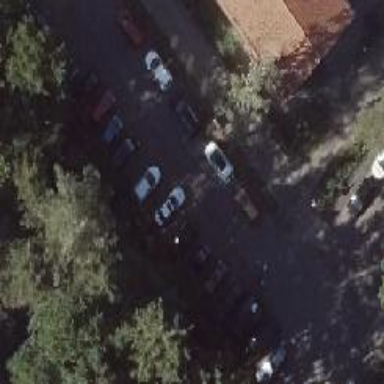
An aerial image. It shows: Residential road with parallel parking on the right side and perpendicular parking on the left side. The parking lanes are on the street.